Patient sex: M
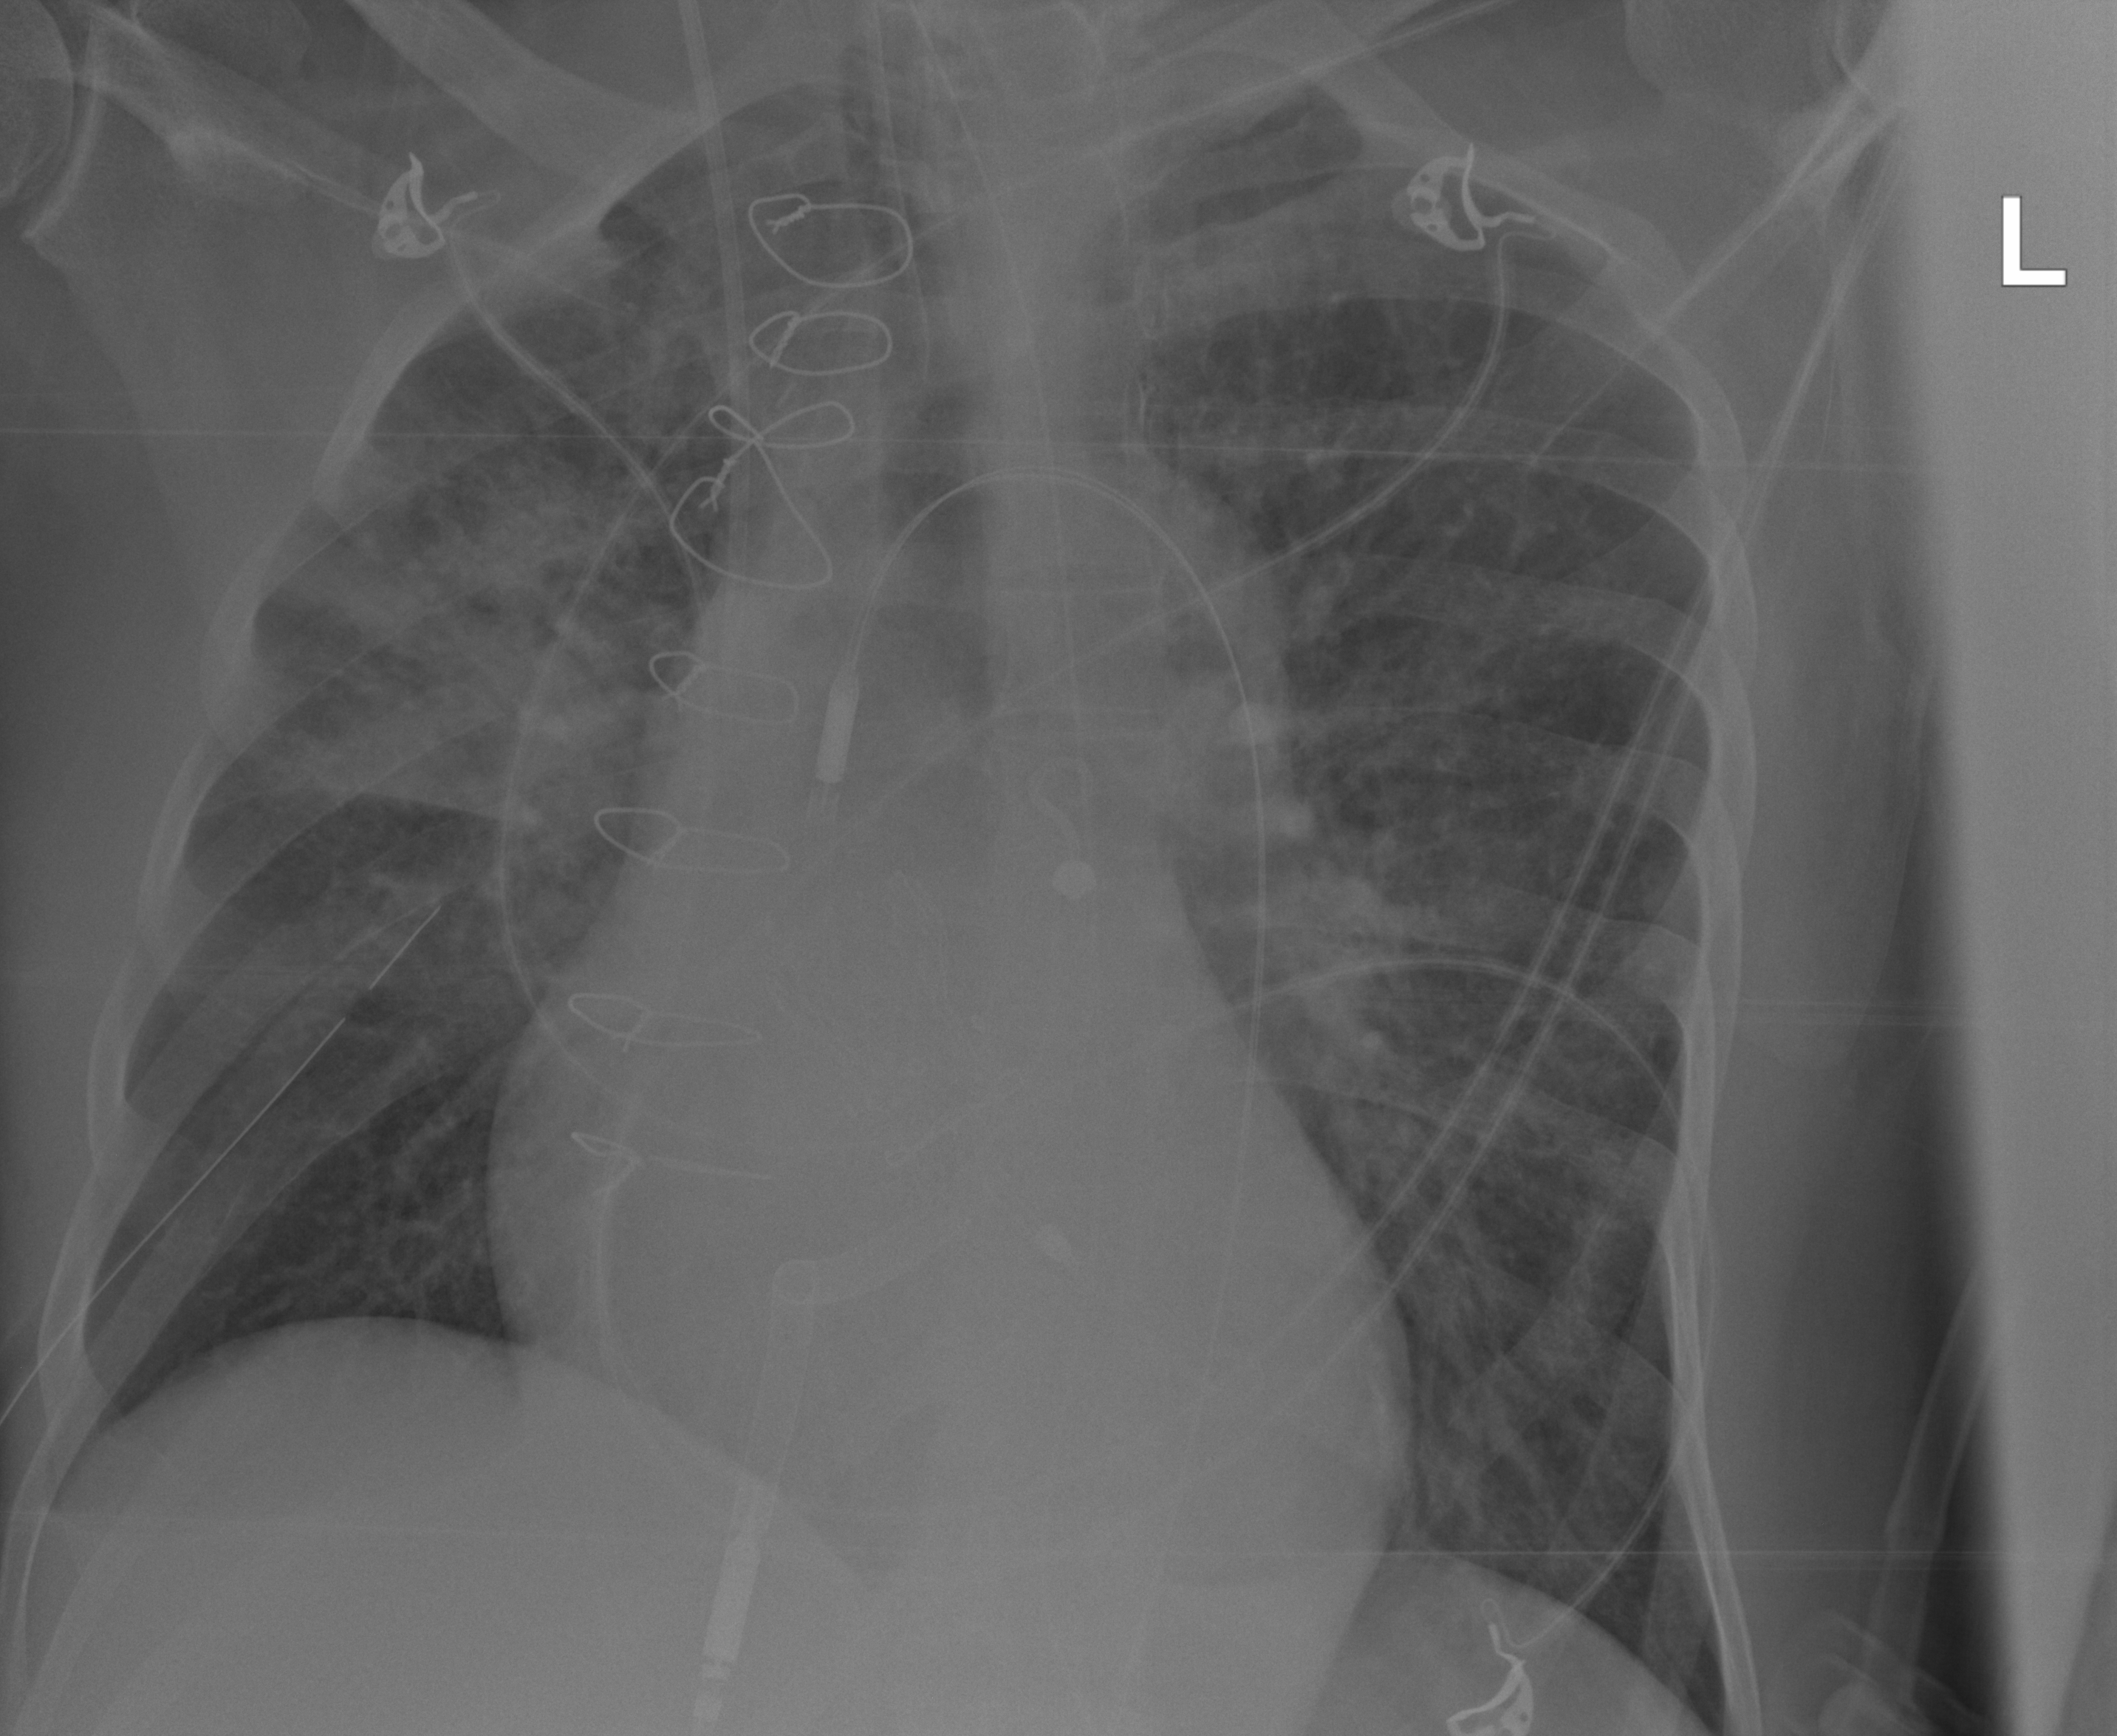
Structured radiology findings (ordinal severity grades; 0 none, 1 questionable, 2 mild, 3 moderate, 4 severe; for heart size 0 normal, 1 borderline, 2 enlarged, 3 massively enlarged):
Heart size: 2
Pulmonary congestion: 0
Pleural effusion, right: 0
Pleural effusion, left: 0
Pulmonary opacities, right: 3
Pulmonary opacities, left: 2
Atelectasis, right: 3
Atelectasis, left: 0